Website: macys
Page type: customer-info-address
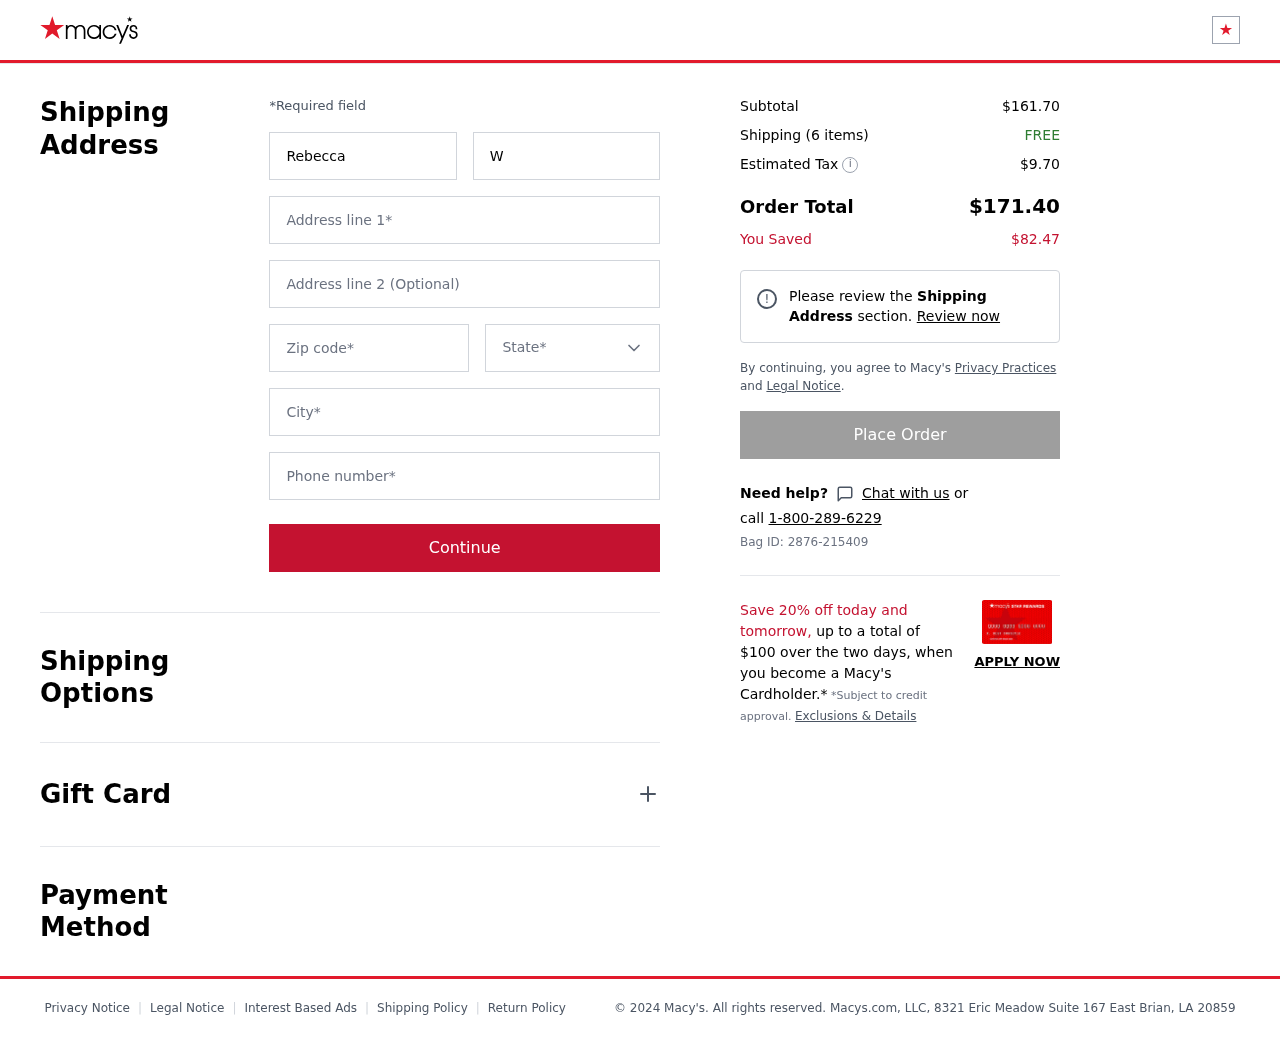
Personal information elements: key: PII_CITY
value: East Brian
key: PII_FIRSTNAME
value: Rebecca
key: PII_LASTNAME
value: Weiss
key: PII_PHONE
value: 9218856070
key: PII_POSTCODE
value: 20859
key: PII_STATE
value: Louisiana
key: PII_STREET
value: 8321 Eric Meadow Suite 167
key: PII_STREET2
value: Apt. 321
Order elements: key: ORDER_SUBTOTAL
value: $161.70
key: ORDER_NUM_ITEMS
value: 6
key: ORDER_SHIPPING_COST
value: FREE
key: ORDER_TAX
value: $9.70
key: ORDER_TOTAL
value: $171.40
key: ORDER_SAVINGS
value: $82.47
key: ORDER_BAG_ID
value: Bag ID: 2876-215409